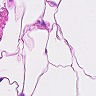
Metastatic tissue present: no